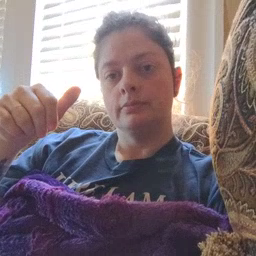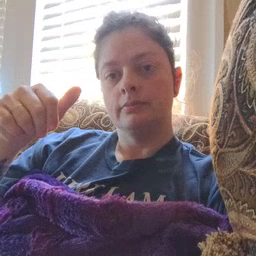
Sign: jeans